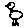
Label: bird